Question: I constructed the following plot using 'ggplot' using the following code:
'''
ggplot(data, aes(x=Variable, y=Value, fill=Yield.Type)) +
geom_bar(stat="identity", position="dodge")
'''

I had two questions:
1) How do I change the colour of the bar: I want to colour the pink bar as white and blue bar as grey with black borders. If in the code, I use 'col="White",fill="White"', it colours both of them with the same colour and also stacks them up on each other
2) For each bar, I have the standard error in separate vector
'''
For pink bars, se1<-c(0.08,0.07,0.08,0.07)
For blue bars, se2<-c(0.07,0.1,0.06,0.06)
'''
I wanted to know how to add this standard errors to resepctive batch
How do I add this to the bar?
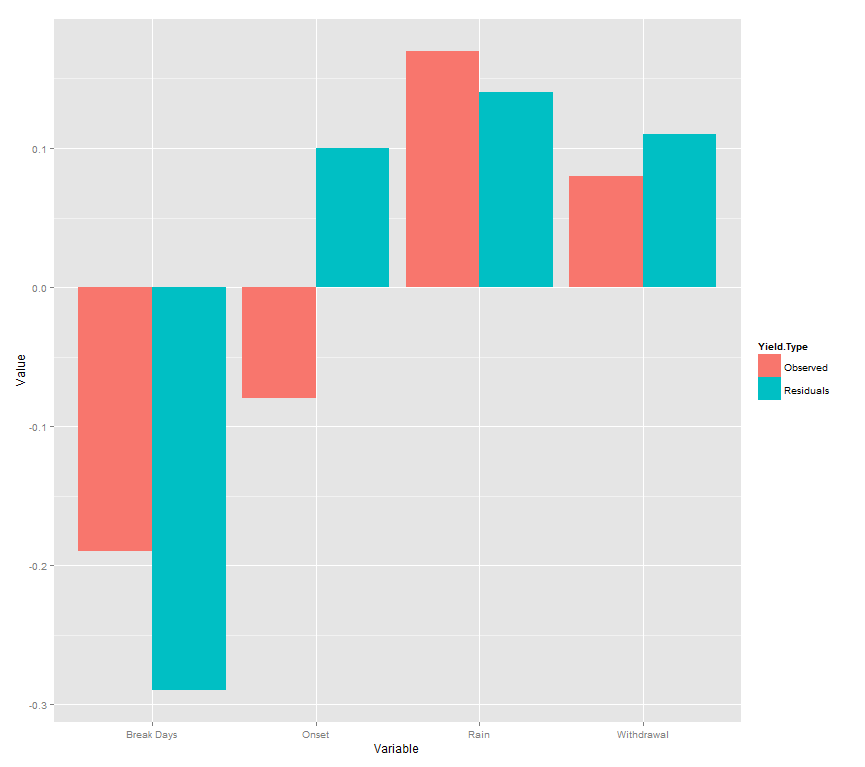
Answer: Please provide data it is much easier to answer. Here I have created a new set.
1. I have included martin's answer for the color
2. If you have a se value per bar, your should directly add it inside your data frame and use geom_errorbar(). Check documentation for more info.
.
'''
Variable <- factor(c("VAr1","VAr1","Var2","Var2","Var3","Var3","VAr4","VAr4"))
Yield.Type <- factor(c('O','R','O','R','O','R','O','R'))
Value <- c(1,2,3,4,3,5,6,5)
se1<-c(0.08,0.07,0.08,0.07,0.1,0.06,0.1,1)
data <- data.frame(Variable,Yield.Type,Value,se1)
limits <- aes(ymax = Value + se1, ymin=Value - se1)
dodge <- position_dodge(width=0.8)
ggplot(data, aes(x=Variable, y=Value,fill=Yield.Type,colour=Yield.Type)) +
geom_bar(stat="identity", position="dodge")+
scale_color_manual(values=c("black","black")) +
scale_fill_manual(values=c("white", "grey"))+
geom_errorbar(limits, position=dodge,width=0.1)
'''